九年级 · 画法几何学
(本小题8.0分)

(1)如图(1), 已知圆上两点 $A, B$, 用直尺和圆规求作以 $A B$ 为边的圆内接等腰三角形 $($ 保留作图痕迹,不写画法).

(2)如图(2), 若圆 $O$ 的直径为 $6, A B=3 \sqrt{3}$, 求图中阴影部分的面积.

图1

图2

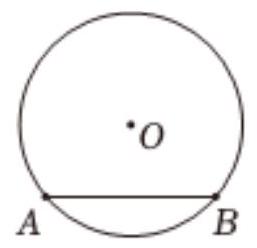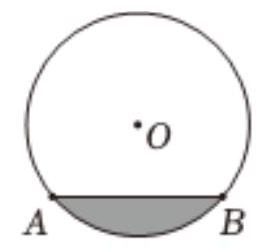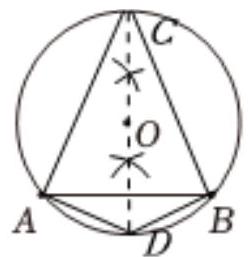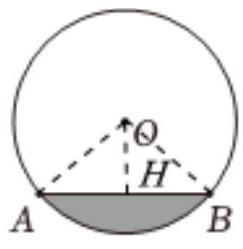
答案: 解：(1)如图1, $\triangle A B C$ 和 $A B D$ 为所作;

图1

图2

(2)过 $O$ 点作 $O H \perp A B$ 于 $H$ 点, 连接 $O A 、 O B$, 如图 2 , 则 $A H=B H=\frac{3 \sqrt{3}}{2}, O A=3$,

在 Rt $\triangle O A H$ 中, $\because \cos \angle O A H=\frac{A H}{A O}=\frac{\frac{3 \sqrt{3}}{2}}{3}=\frac{\sqrt{3}}{2}$,

$\therefore \angle O A H=30^{\circ}$,

$\therefore O H=\frac{1}{2} O A=\frac{3}{2}$,

$\because O A=O B$,
$\therefore \angle O B A=\angle O A B=30^{\circ}$,

$\therefore \angle A O B=120^{\circ}$,

$\therefore$ 图中阴影部分的面积 $=S_{\text {扇形 } A O B}-S_{\triangle A O B}$

$=\frac{120 \times \pi \times 3^{2}}{360}-\frac{1}{2} \times 3 \sqrt{3} \times \frac{3}{2}$

$=3 \pi-\frac{9 \sqrt{3}}{4}$.

解析: (1)作 $A B$ 的垂直平分线交 $\odot O$ 于点 $C 、 D$, 则 $\triangle A B C$ 和 $\triangle A B D$ 满足条件;

(2)过 $O$ 点作 $O H \perp A B$ 于 $H$ 点, 连接 $O A 、 O B$, 如图 2 , 根据垂径定理得到 $A H=B H=\frac{3 \sqrt{3}}{2}$, 再利用余弦的定义计算出 $\angle O A H=30^{\circ}$, 则可计算出 $\angle A O B=120^{\circ}$, 然后根据扇形的面积公式, 利用图中阴影部分的面积 $=S_{\text {扇形 } A O B}-S_{\triangle A O B}$ 进行计算.

本题考查了作图-复杂作图: 解决此类题目的关键是熟悉基本几何图形的性质, 结合几何图形的基本性质把复杂作图拆解成基本作图, 逐步操作. 也考查了等腰三角形的判定、垂径定理、扇形的面积公式.